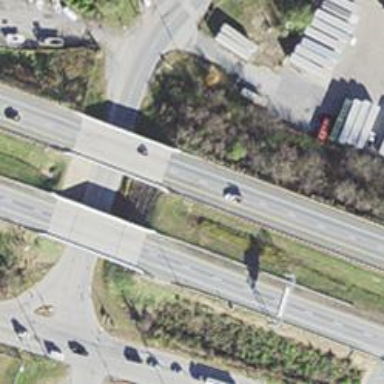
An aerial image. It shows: Bridge over motorway.